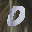
Label: 0